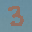
Label: 3